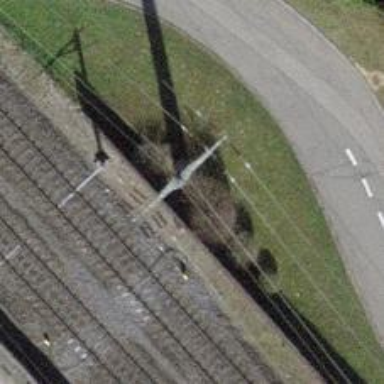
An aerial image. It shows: Power pole.